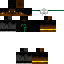
A male skeleton skin with dark skin, wearing brown helmet dressed in a black hoodie and brown pants, featuring a closed mouth.